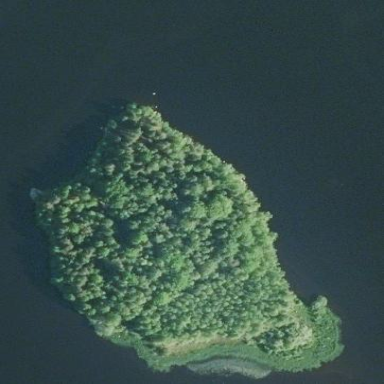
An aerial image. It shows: Islet.